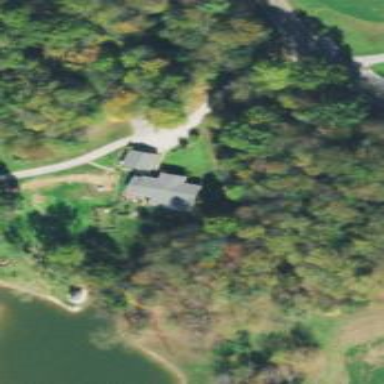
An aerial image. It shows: Driveway leading to service road.